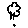
Label: tree